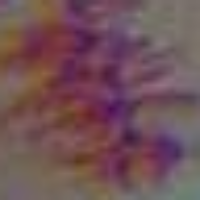
Label: metaphase